Field crop: maize
Growth stage: 2
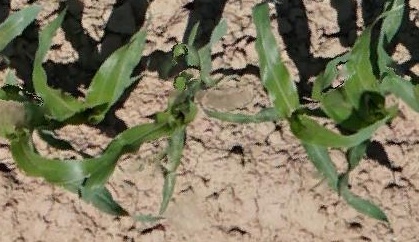
Species: maize